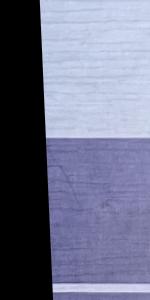
Label: Empty